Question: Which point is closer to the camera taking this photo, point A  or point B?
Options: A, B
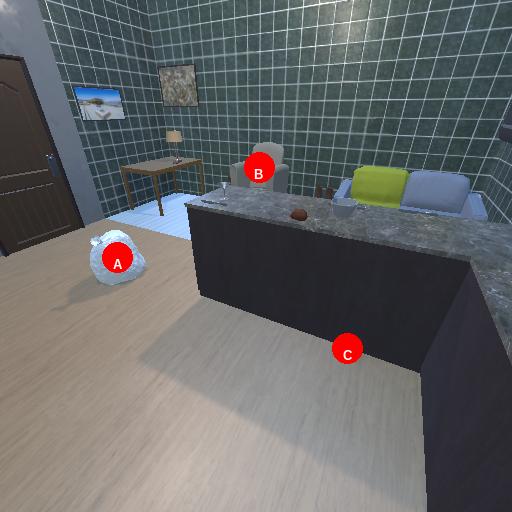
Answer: A